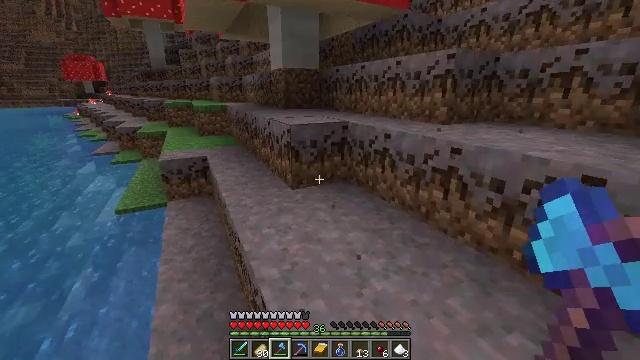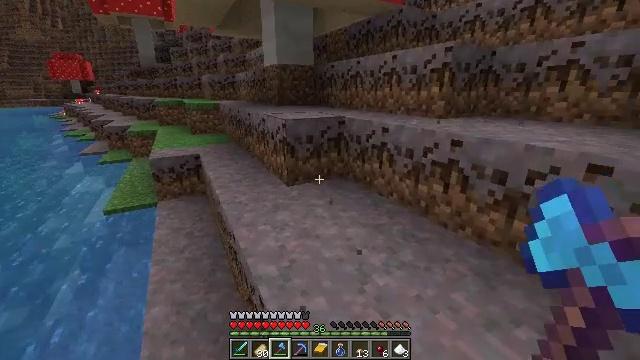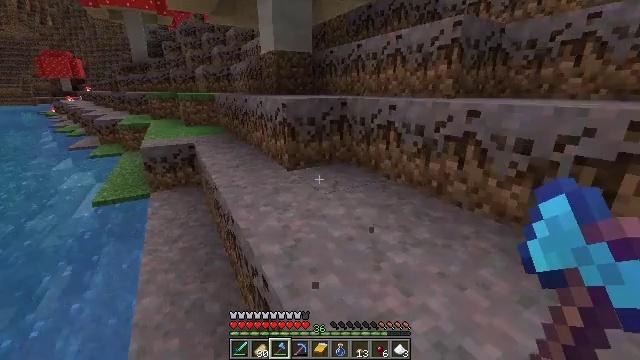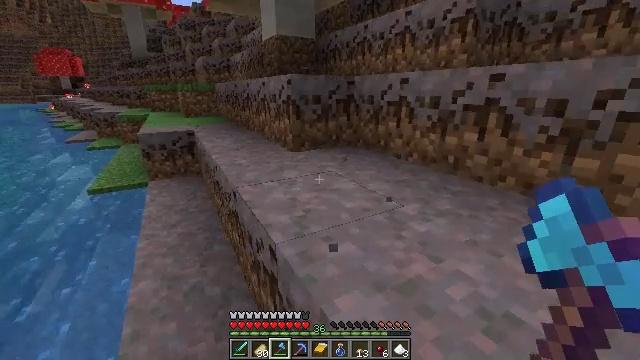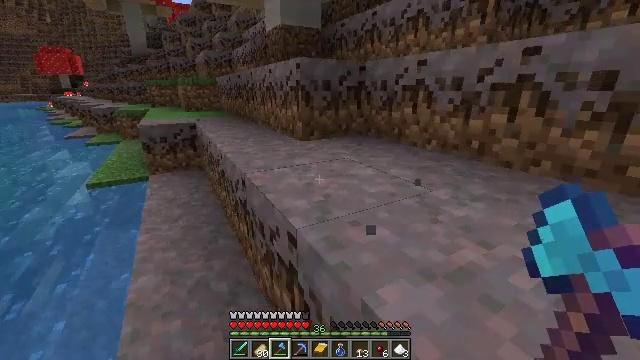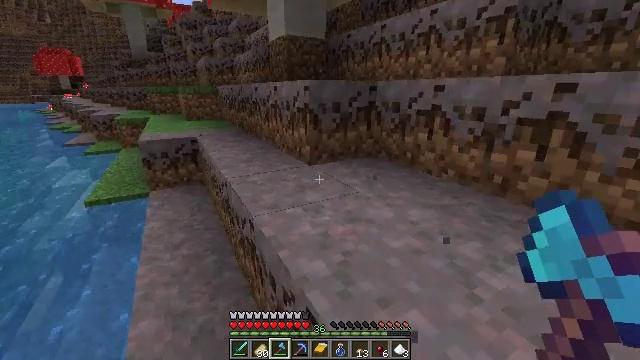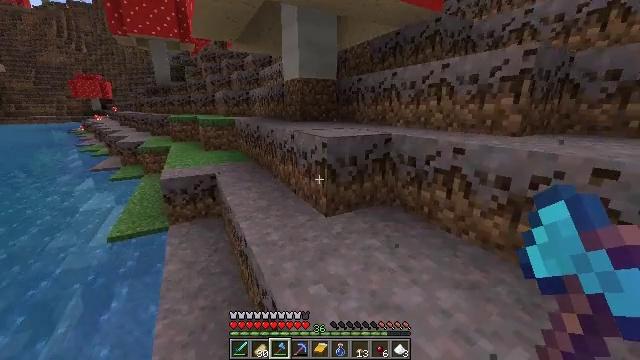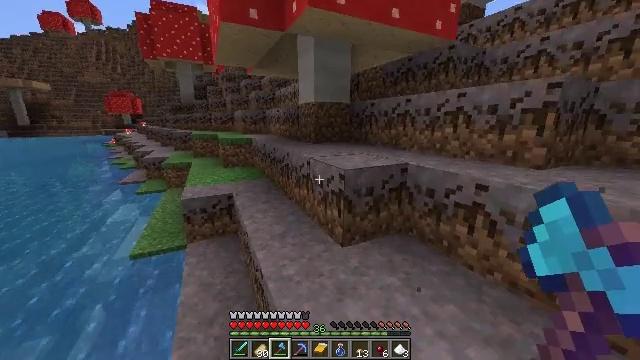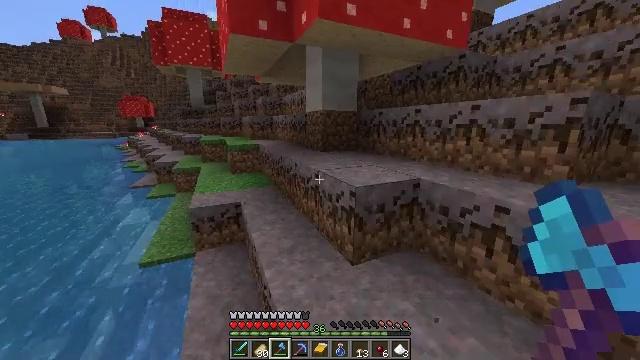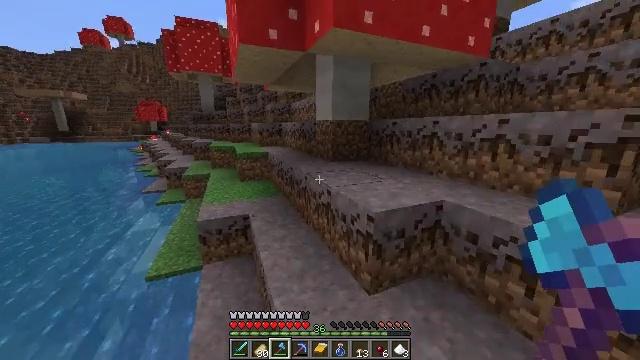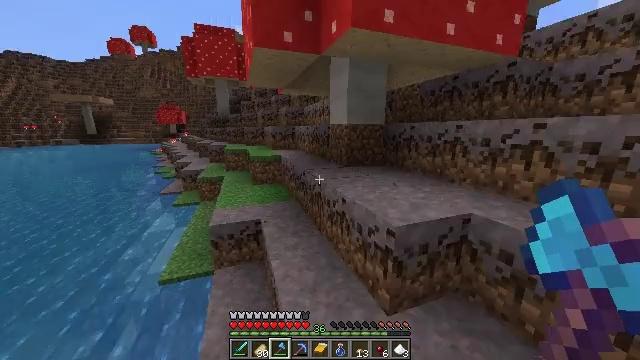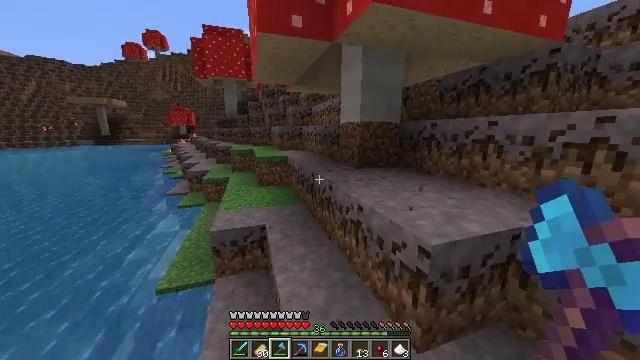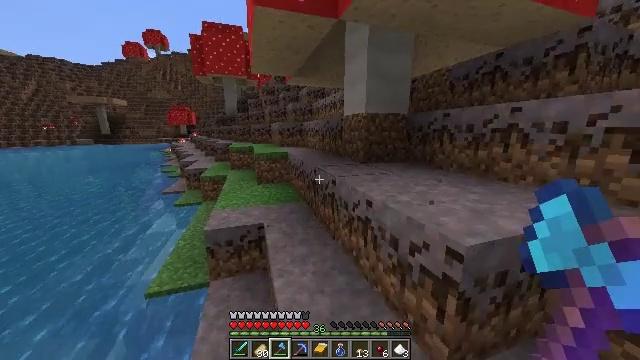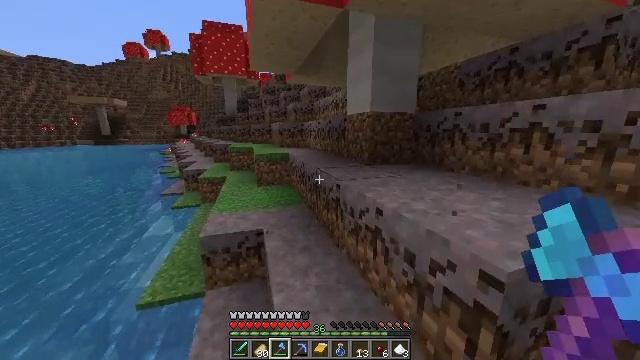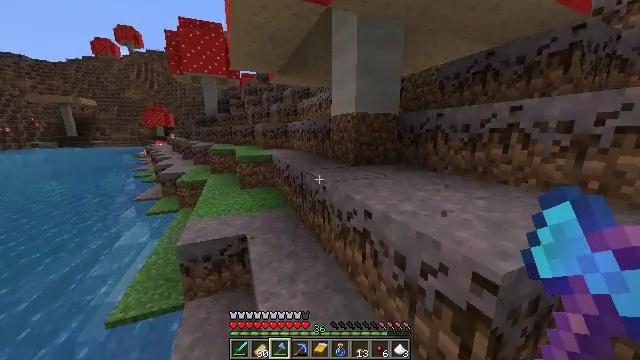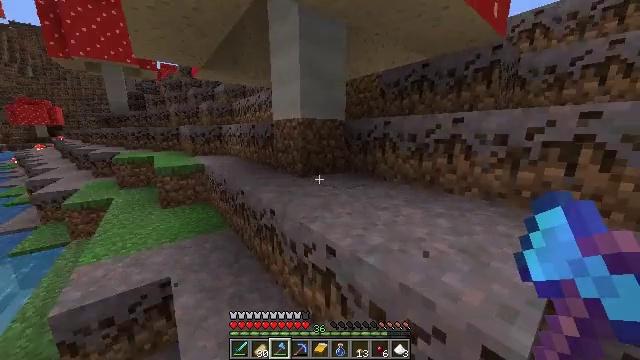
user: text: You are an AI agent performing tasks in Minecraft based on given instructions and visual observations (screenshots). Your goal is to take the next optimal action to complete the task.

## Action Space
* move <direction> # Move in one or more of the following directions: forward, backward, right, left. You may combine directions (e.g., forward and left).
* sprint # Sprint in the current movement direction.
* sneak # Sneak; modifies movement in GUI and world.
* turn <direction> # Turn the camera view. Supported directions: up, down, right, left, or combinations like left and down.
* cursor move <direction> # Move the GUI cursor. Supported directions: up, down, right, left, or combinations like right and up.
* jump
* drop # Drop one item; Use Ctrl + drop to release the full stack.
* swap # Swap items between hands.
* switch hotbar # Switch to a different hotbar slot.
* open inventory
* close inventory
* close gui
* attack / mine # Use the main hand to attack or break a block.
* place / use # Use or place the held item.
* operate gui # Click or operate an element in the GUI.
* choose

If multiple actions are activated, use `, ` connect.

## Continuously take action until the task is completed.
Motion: motion action
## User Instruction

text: Mine brown mushroom block in the forest.
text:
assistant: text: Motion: move forward and move left, turn right, jump
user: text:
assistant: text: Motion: move forward and move left, turn right, jump
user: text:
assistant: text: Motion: move forward and move left, jump
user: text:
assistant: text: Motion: move forward and move left, jump
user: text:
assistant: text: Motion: move forward and move left, sprint, jump
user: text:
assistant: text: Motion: move forward and move left, sprint, turn left and up, jump
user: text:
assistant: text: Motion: move forward, sprint, turn left and up, jump
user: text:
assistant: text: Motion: move forward, sprint, turn left, jump
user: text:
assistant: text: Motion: move forward, sprint, turn left, jump
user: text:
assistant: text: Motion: move forward, turn left, jump
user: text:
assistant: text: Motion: move forward, turn left, jump
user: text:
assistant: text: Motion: move forward, jump
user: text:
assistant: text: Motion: move forward, jump
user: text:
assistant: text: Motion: move forward, sprint, turn right, jump
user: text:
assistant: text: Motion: move forward, sprint, turn right, jump
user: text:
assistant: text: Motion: move forward, sprint, turn right, jump
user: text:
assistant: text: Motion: move forward, sprint, turn right, jump
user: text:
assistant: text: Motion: move forward, sprint, turn right, jump
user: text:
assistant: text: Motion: move forward, turn right and up, jump
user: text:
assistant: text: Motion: move forward, turn right and up, jump
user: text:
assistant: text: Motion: move forward, turn right, jump
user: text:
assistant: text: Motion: move forward, sprint, jump
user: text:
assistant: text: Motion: move forward, sprint, jump
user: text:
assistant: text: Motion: move forward, sprint, jump
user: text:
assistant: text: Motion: move forward, sprint, jump
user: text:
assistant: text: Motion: move forward, jump
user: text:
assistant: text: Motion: move forward, jump
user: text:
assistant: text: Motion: move forward, jump
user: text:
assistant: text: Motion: move forward, sprint, turn right, jump
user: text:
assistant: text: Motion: move forward, sprint, turn right and down, jump